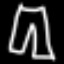
Label: pants